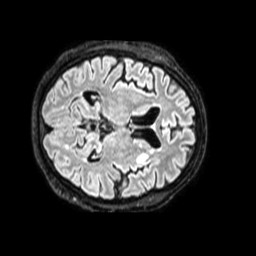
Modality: FLAIR
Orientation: axial
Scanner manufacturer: philips
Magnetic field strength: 1.5 T
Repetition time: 4.8 s
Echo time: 0.3363 s